Question: I've got a wxPython (via wxGlade) app with a dialog that has 'wx.MAXIMIZE_BOX' set in the style, but the maximize box doesn't appear when I run the app.
Here's a minimal program that exhibits the behavior:
'''
#!/usr/bin/env python
import wx
class MyDialog(wx.Dialog):
def __init__(self, *args, **kwds):
kwds["style"] = wx.DEFAULT_DIALOG_STYLE|wx.MAXIMIZE_BOX
wx.Dialog.__init__(self, *args, **kwds)
self.SetTitle("dialog_1")
self.Layout()
if __name__ == "__main__":
app = wx.PySimpleApp(0)
wx.InitAllImageHandlers()
dialog_1 = MyDialog(None, -1, "")
app.SetTopWindow(dialog_1)
dialog_1.Show()
app.MainLoop()
'''
Note that 'wx.MAXIMIZE_BOX' is set, but when I run this program I don't get a maximize box on the dialog:

Is this a window manager issue?
Is there something I can do to make the maximize box show up? (My real dialog has a bunch of scrolled text from a log file and it's easier to click maximize than it is to manually resize to fill the screen.)
I'm using:
- - -
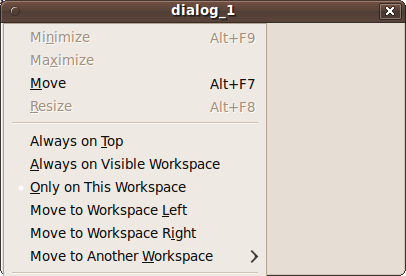
Answer: I found this in the wxWidgets docs:
"Under Unix or Linux, MWM (the Motif Window Manager) or other window managers recognizing the MHM hints should be running for any of these styles ( including wxMAXIMIZE_BOX ) to have an effect."
So it sounds like it might well be a window manager issue.